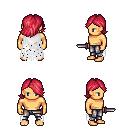
a pixel art fantasy rpg character, male body template, human, tanned skin, white tattered cape, metal pants, ruby red swoop hairstyle, dagger, four views (front, back, left, right), 2x2 character sprite sheet, small pixel art, hard edges, no anti-aliasing